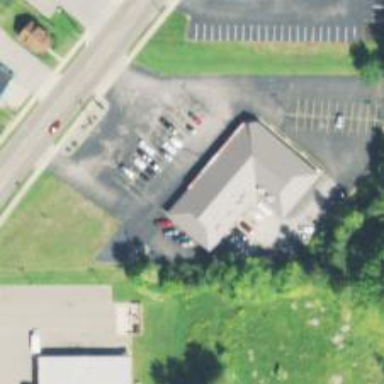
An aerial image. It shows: Healthcare clinic.